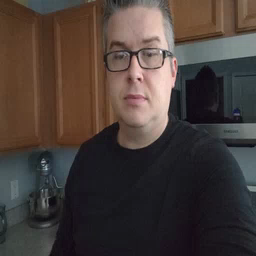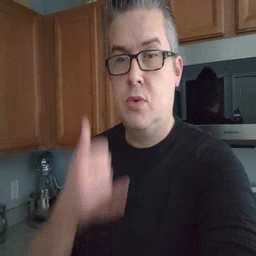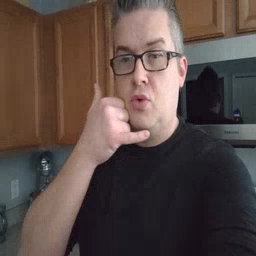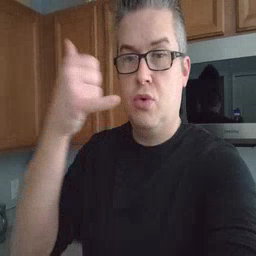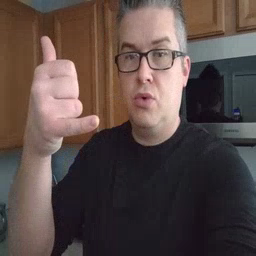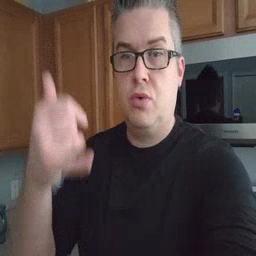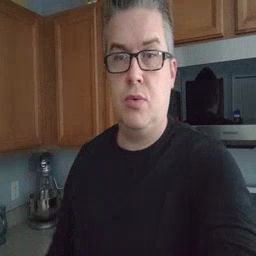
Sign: callonphone